Question: I am trying to make the ads look as part of the app by placing them inside a view with a custom background. This is the result that I want to achieve - actually it's a preview from the layout editor:

When I run the app, however, the background and the "Sponsorized" text are not shown. How can I make it work?
This is my current layout for the view:
'''
<LinearLayout xmlns:android="http://schemas.android.com/apk/res/android"
xmlns:ads="http://schemas.android.com/apk/res-auto"
android:layout_width="match_parent"
android:layout_height="wrap_content"
android:orientation="vertical">
<com.google.android.gms.ads.AdView android:id="@+id/adView"
android:layout_width="match_parent"
android:layout_height="wrap_content"
ads:adUnitId="@string/admob_id"
ads:adSize="MEDIUM_RECTANGLE"/>
<TextView
android:layout_width="wrap_content"
android:layout_height="wrap_content"
android:text="Sponsorized"
/>
</LinearLayout>
'''
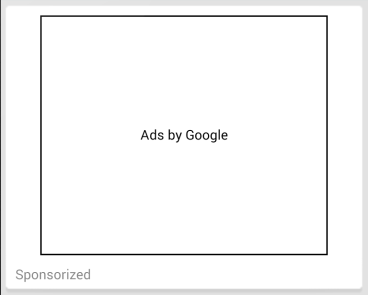
Answer: Create an another inner 'LinearLayout' as parent to 'AdView' . Use this
'''
<LinearLayout xmlns:android="http://schemas.android.com/apk/res/android"
xmlns:ads="http://schemas.android.com/apk/res-auto"
android:layout_width="match_parent"
android:layout_height="wrap_content"
android:orientation="vertical"
android:layout_margin="10dp"
android:background="@color/white">
<LinearLayout
android:layout_width="match_parent"
android:layout_height="match_parent"
android:layout_margin="20dp">
<com.google.android.gms.ads.AdView android:id="@+id/adView"
android:layout_width="match_parent"
android:layout_height="wrap_content"
ads:adUnitId="@string/admob_id"
ads:adSize="MEDIUM_RECTANGLE"/>
</LinearLayout>
<TextView
android:layout_width="wrap_content"
android:layout_height="wrap_content"
android:text="Sponsorized"/>
</LinearLayout>
'''